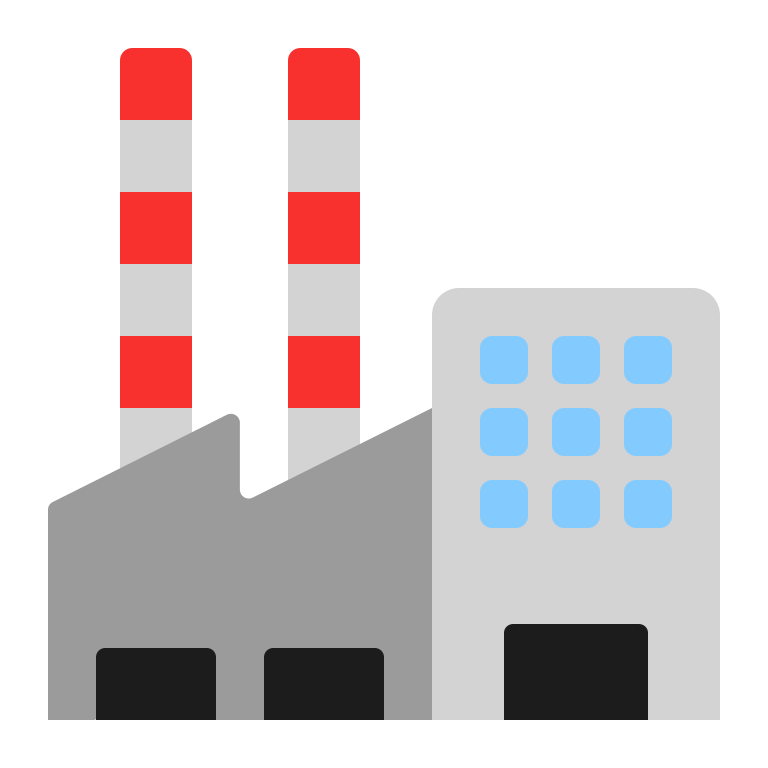
factory flat